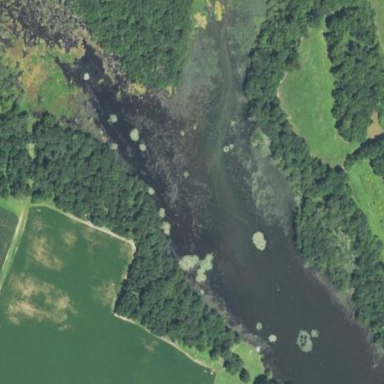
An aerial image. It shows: Swampy reservoir surrounded by natural water.